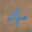
Label: 4